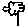
Label: flower